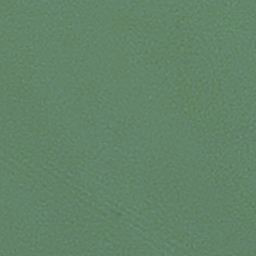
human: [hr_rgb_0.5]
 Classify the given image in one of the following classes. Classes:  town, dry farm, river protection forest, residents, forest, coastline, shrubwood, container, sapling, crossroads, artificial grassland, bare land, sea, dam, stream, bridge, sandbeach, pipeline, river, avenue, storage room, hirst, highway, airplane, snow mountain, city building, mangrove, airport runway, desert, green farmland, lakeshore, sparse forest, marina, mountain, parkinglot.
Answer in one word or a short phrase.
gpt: sea